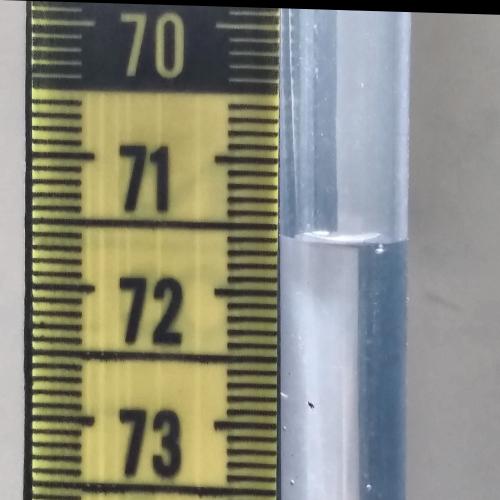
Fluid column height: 71.6 cm